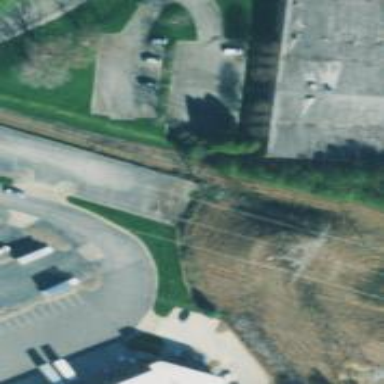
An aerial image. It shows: Disused railway spur.